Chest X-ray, AP view. Patient: 11 years old, sex F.
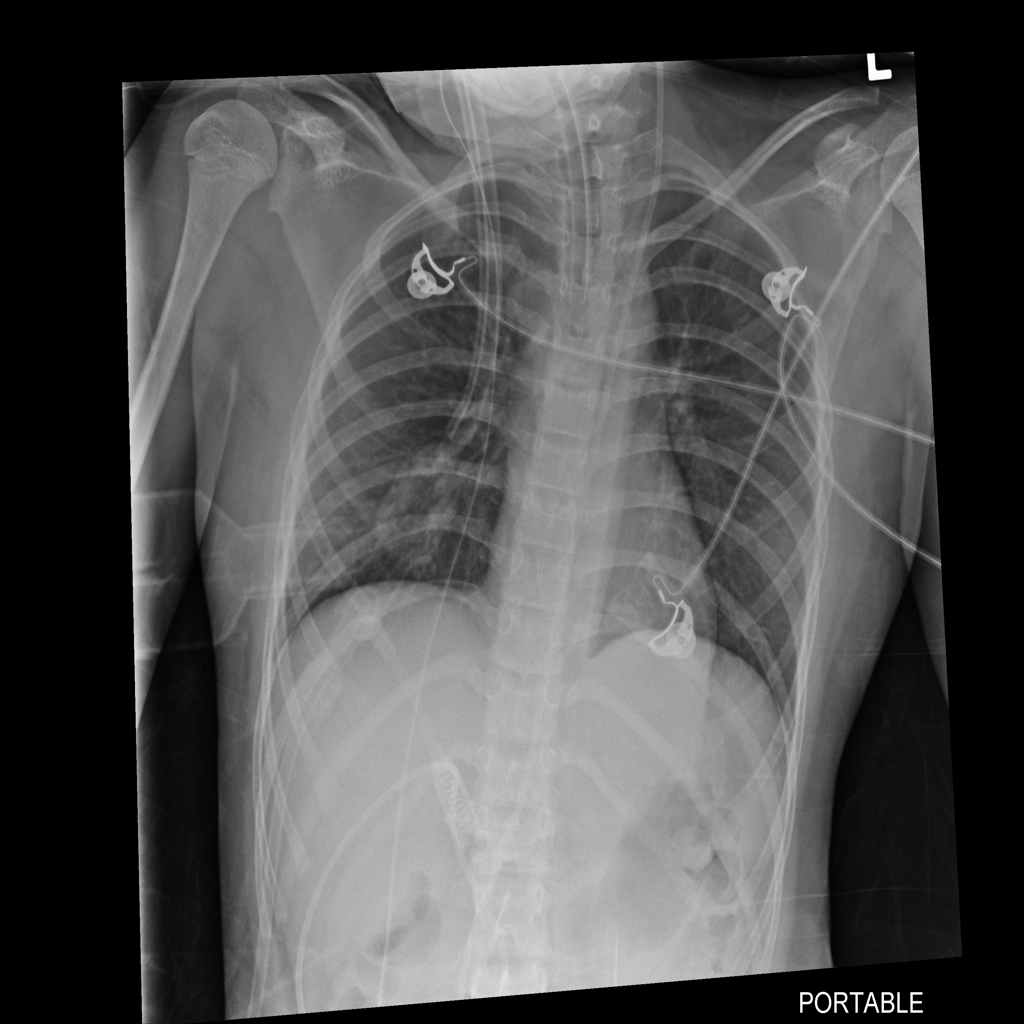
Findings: No Finding